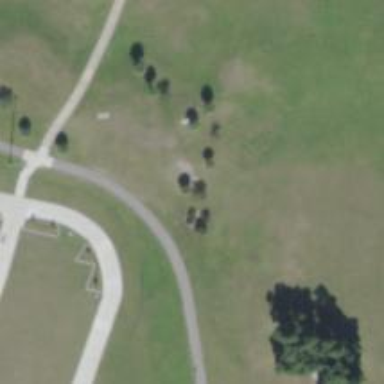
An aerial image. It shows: Disc golf hole.